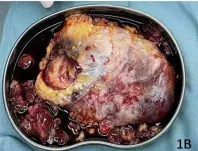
(B) The broken surgical piece of the mass.
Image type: medical_photograph (other_medical_photograph)